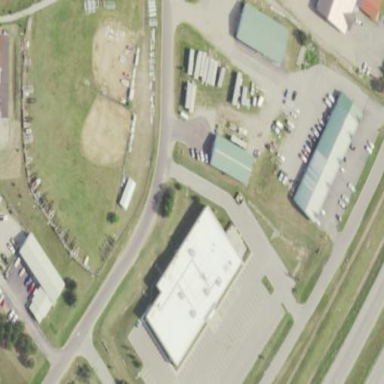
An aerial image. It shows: Building with bowling alley inside.